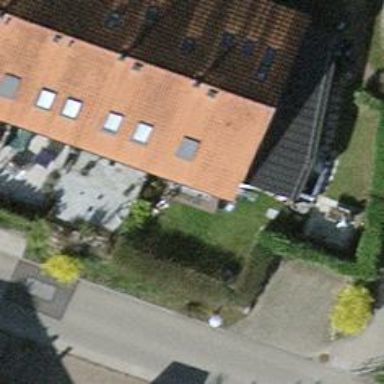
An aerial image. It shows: Small solar photovoltaic panel generator installed on roof.